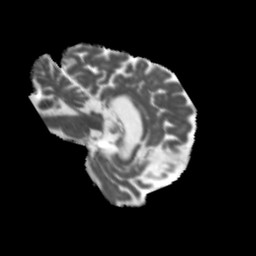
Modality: MD
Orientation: sagittal
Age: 66
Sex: female
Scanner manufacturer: siemens
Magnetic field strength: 3 T
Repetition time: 5.47 s
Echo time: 0.0854 s